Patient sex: M
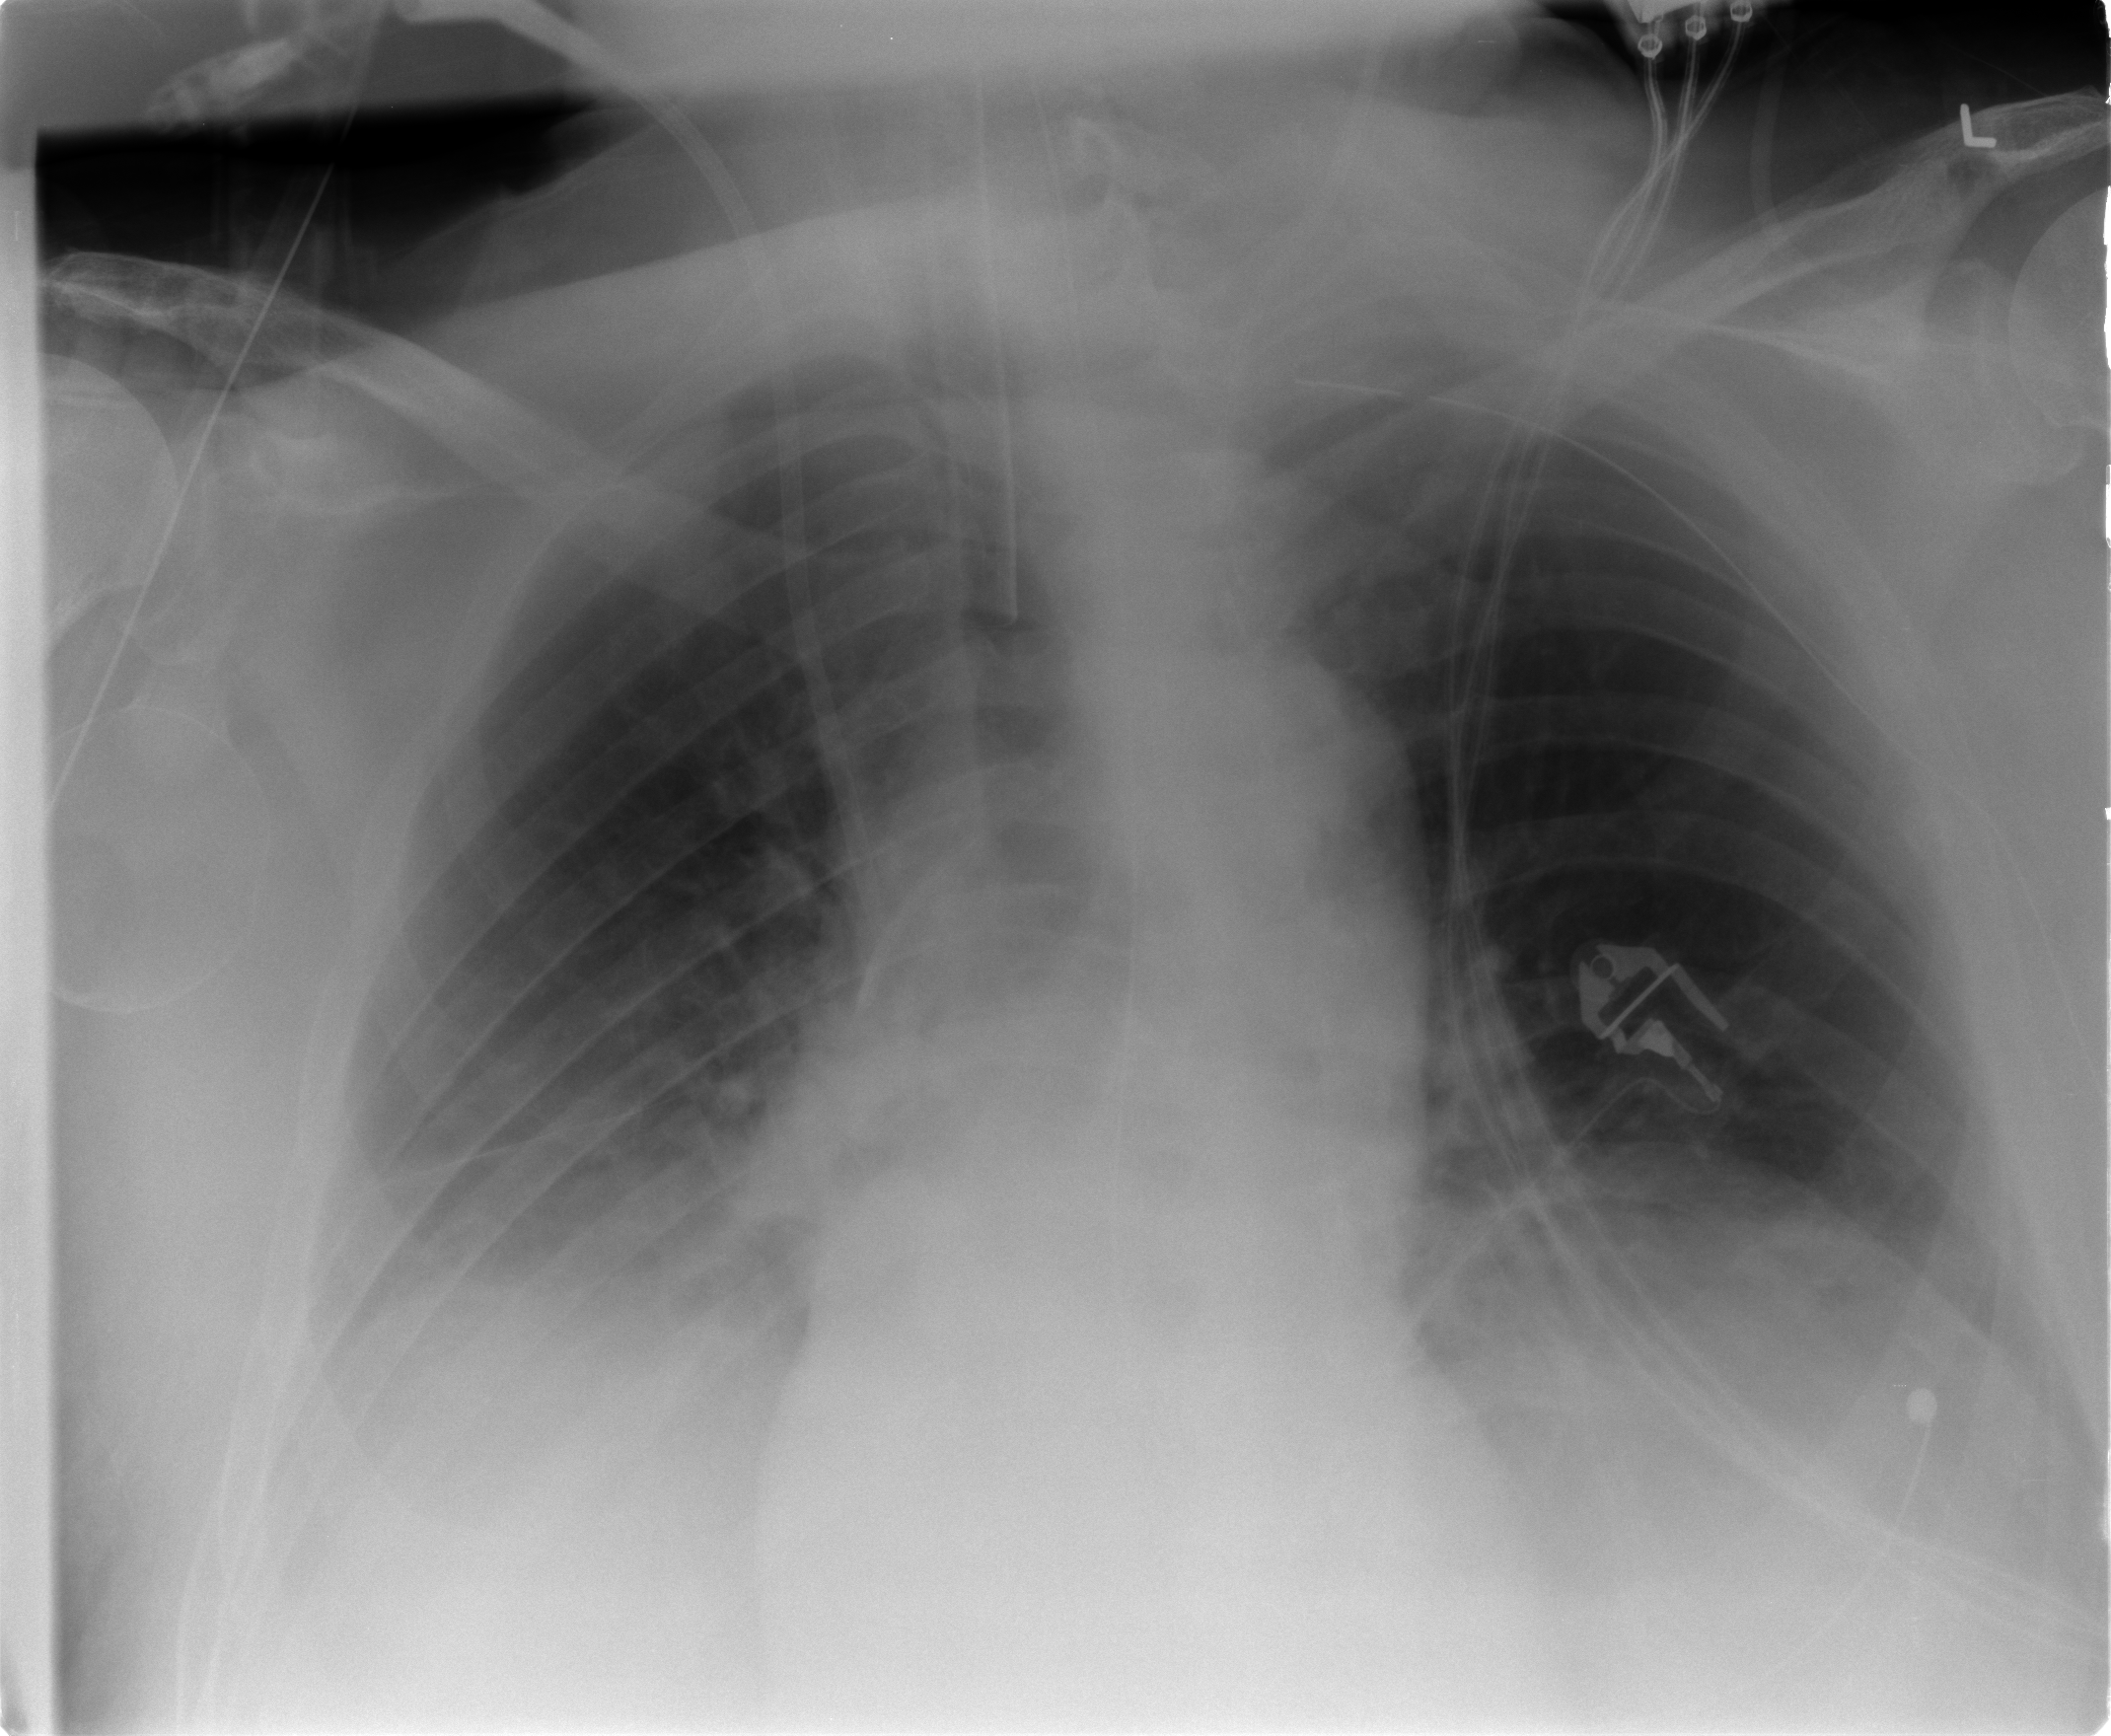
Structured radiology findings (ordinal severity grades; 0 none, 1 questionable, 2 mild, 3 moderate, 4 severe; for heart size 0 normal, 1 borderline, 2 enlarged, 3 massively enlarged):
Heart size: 0
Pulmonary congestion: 2
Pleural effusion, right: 2
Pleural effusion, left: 2
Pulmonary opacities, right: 2
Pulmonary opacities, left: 1
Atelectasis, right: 2
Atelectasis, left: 2